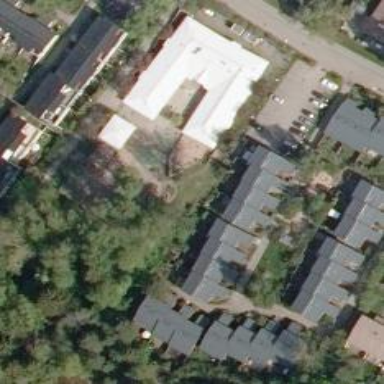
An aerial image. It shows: Kindergarten.